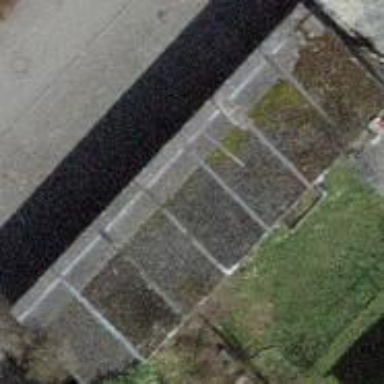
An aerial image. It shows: Group of garages.